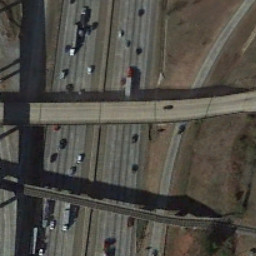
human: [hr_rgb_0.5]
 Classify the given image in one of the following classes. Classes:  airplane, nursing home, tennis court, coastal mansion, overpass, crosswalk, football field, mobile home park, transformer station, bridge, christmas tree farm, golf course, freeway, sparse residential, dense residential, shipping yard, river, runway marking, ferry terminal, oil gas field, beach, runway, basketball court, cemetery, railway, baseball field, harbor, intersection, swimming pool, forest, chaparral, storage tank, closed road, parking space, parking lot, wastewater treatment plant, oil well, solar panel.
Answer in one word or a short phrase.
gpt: overpass